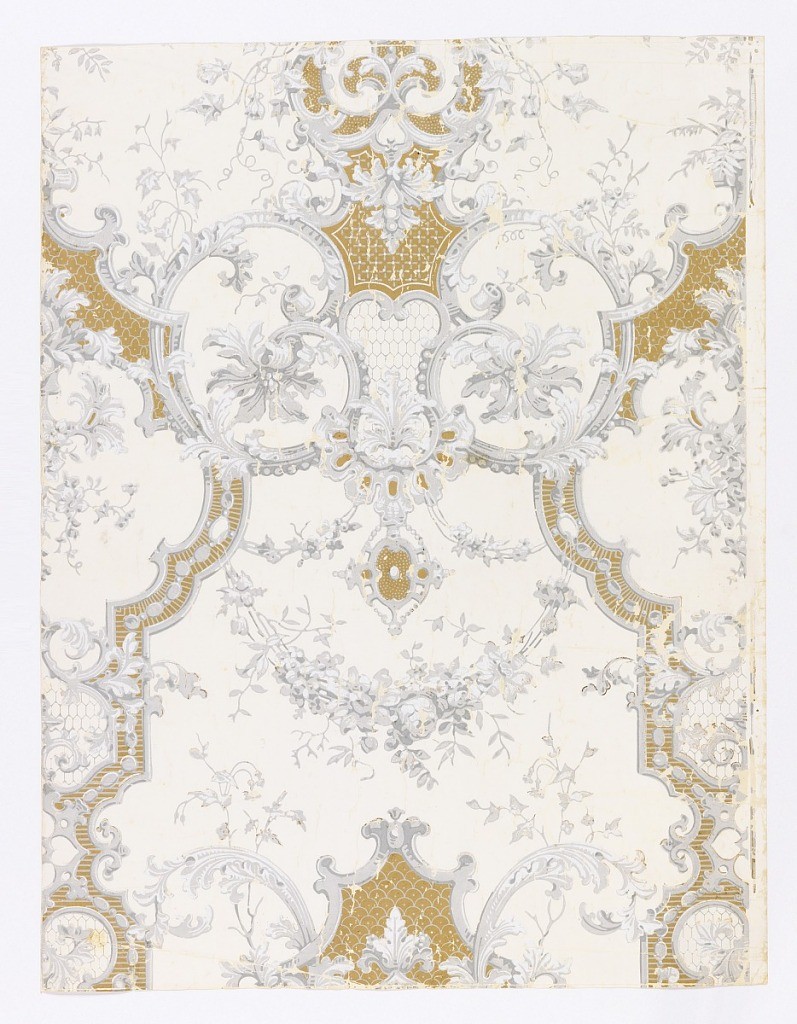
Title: Sidewall
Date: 1840s
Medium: Block-printed
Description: Against a glazed off-white ground is printed an elaborately scrolled framework in grisaille, with broad details printed against a pale ocher ground. Tendrils and blossoms are combined with and interspersed between the framework in the same colors.